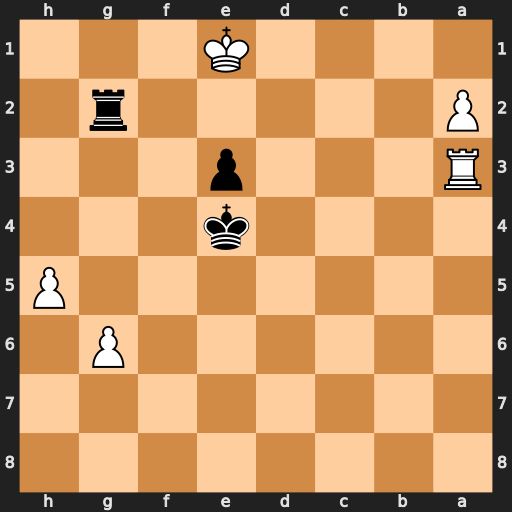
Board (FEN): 8/8/6P1/7P/4k3/R3p3/P5r1/4K3
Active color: b
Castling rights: -
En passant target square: -
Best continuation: Kf3 Kd1 Kf2 Kc2 e2 Rd3 e1=Q